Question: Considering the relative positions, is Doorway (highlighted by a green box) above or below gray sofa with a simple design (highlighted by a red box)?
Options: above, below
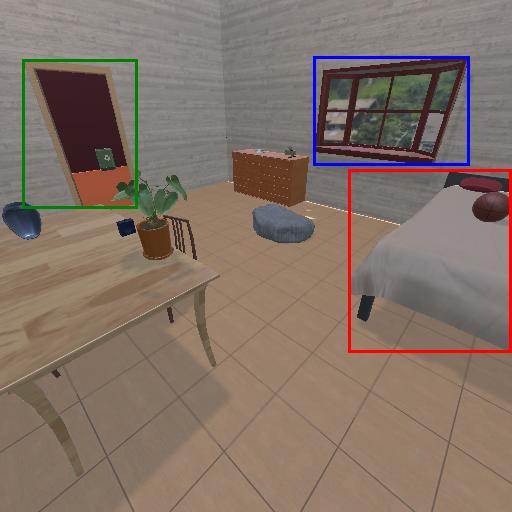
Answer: above